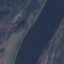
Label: River